Question: I have one problem. I am plotting graph using stem function. And my problem is that in variable there are many zero values. And they make red line under my plotted graph. Is here any possibility how to dont make a marker when value is zero? Thank you.
'''
keys = list(dictionary.keys())
values = list(dictionary.values())
plt.stem(keys,values,'-ro')
plt.show()
'''

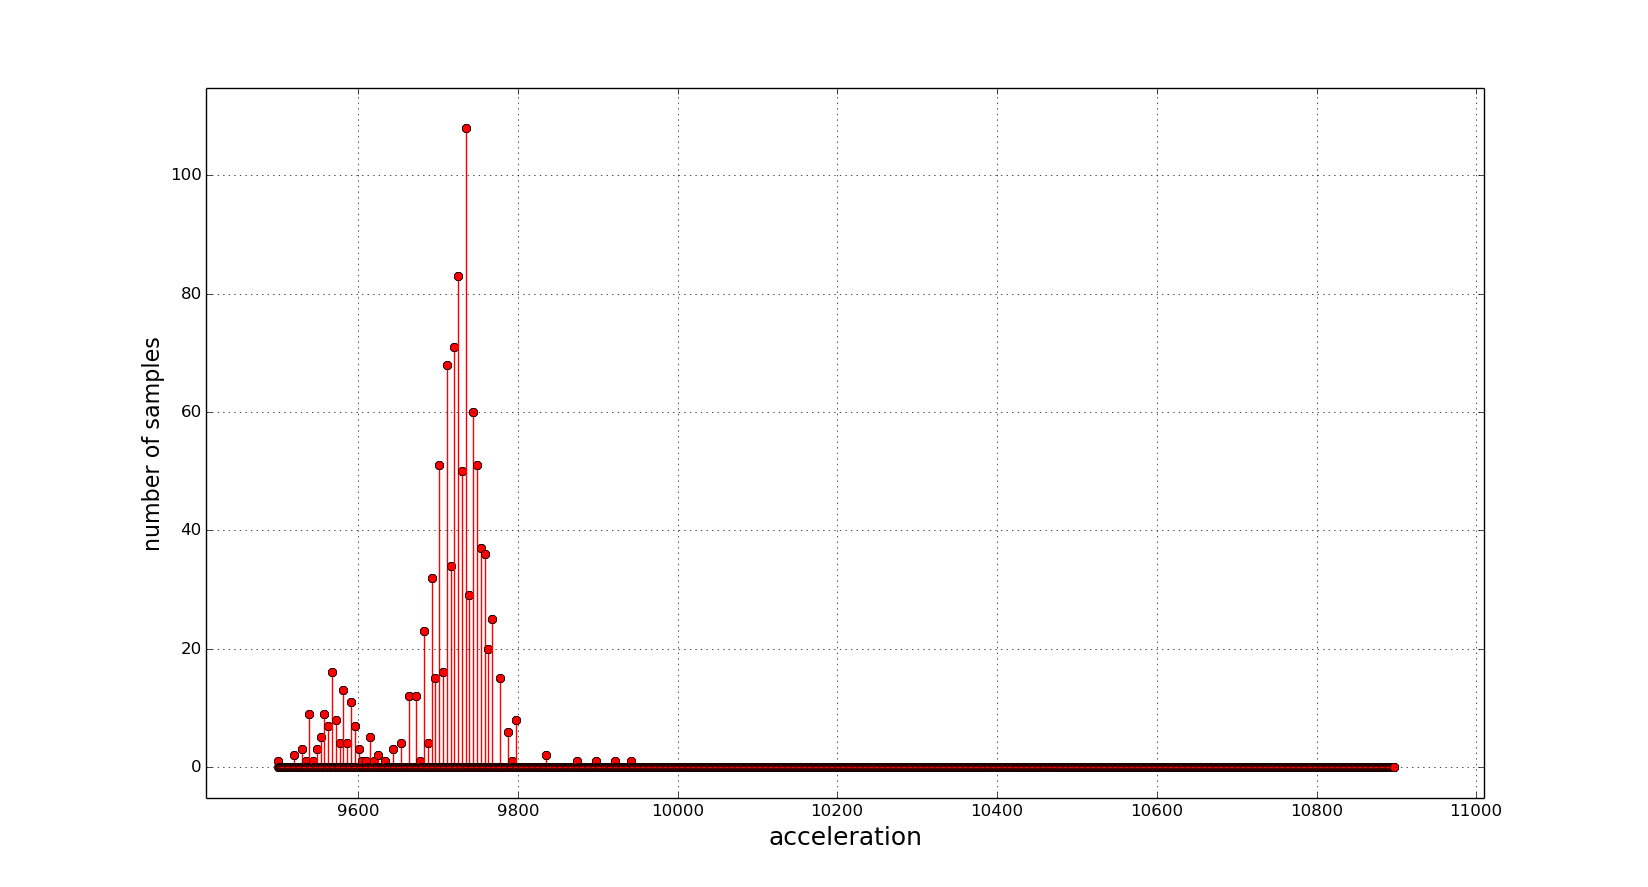
Answer: One way of doing it (I don't know if it is the matplotlibic way):
- - -
'''
import matplotlib.pyplot as plt
import random
dictionary = {i: random.choice([0] * 100 + list(range(100))) for i in range(100)}
new_dict = {i: j for i, j in dictionary.items() if j}
keys = list(new_dict.keys())
values = list(new_dict.values())
plt.stem(keys, values, markerfmt='ro', linefmt='-r')
plt.show()
'''
Result: